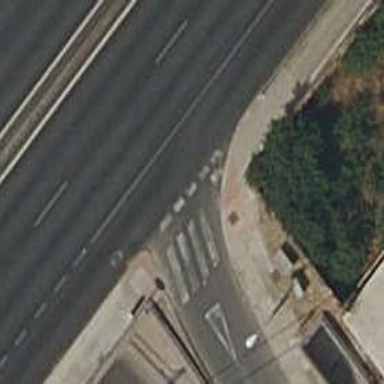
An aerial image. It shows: Marked crossing on the road.